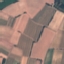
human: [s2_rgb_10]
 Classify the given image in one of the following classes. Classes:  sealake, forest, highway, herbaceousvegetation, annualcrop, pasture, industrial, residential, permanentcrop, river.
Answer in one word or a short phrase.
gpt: PermanentCrop